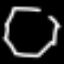
Label: octagon